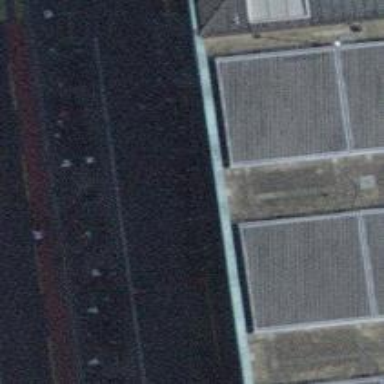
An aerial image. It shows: Rack for bicycle parking.